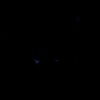
Label: space